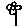
Label: flower